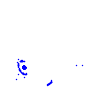
Particle: pion